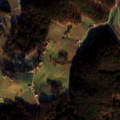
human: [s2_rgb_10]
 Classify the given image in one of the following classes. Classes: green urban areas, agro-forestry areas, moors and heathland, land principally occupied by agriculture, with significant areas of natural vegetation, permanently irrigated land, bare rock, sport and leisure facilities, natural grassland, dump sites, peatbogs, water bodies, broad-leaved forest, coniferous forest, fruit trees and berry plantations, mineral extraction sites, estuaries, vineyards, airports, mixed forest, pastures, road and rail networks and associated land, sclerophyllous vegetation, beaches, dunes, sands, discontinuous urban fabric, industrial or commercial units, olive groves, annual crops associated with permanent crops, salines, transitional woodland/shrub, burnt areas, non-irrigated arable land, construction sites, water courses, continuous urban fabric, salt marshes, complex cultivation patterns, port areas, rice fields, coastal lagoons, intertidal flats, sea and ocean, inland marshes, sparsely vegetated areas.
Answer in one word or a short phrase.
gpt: non-irrigated arable land, pastures, complex cultivation patterns, broad-leaved forest